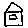
Label: house